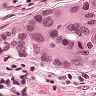
Metastatic tissue present: yes